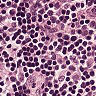
Metastatic tissue present: no